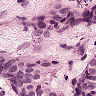
Metastatic tissue present: yes